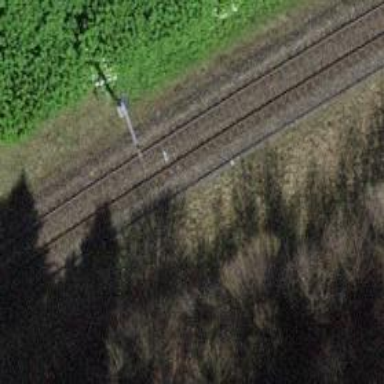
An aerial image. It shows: Single-track railway with electrified contact lines.